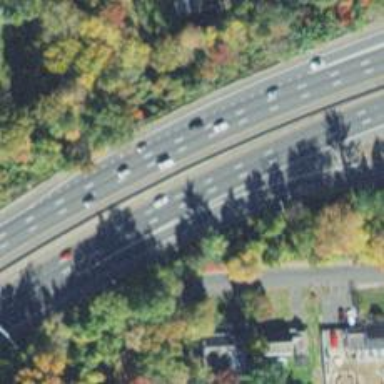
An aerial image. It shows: Asphalt motorway.